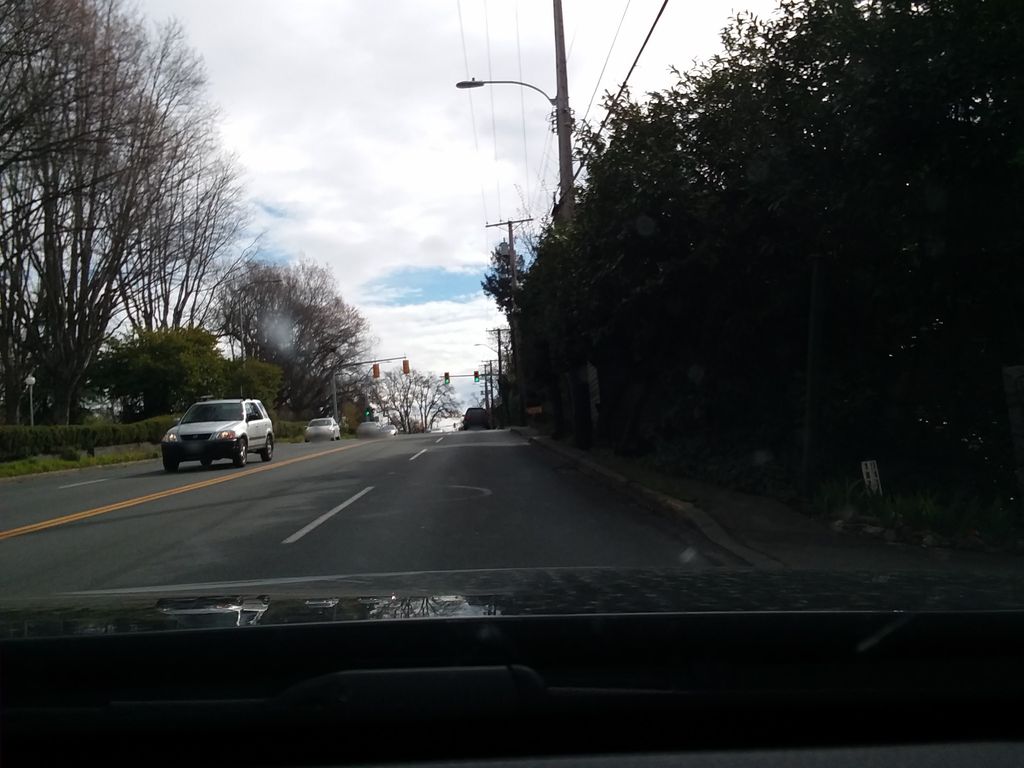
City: victoria